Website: apple
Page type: address-validator
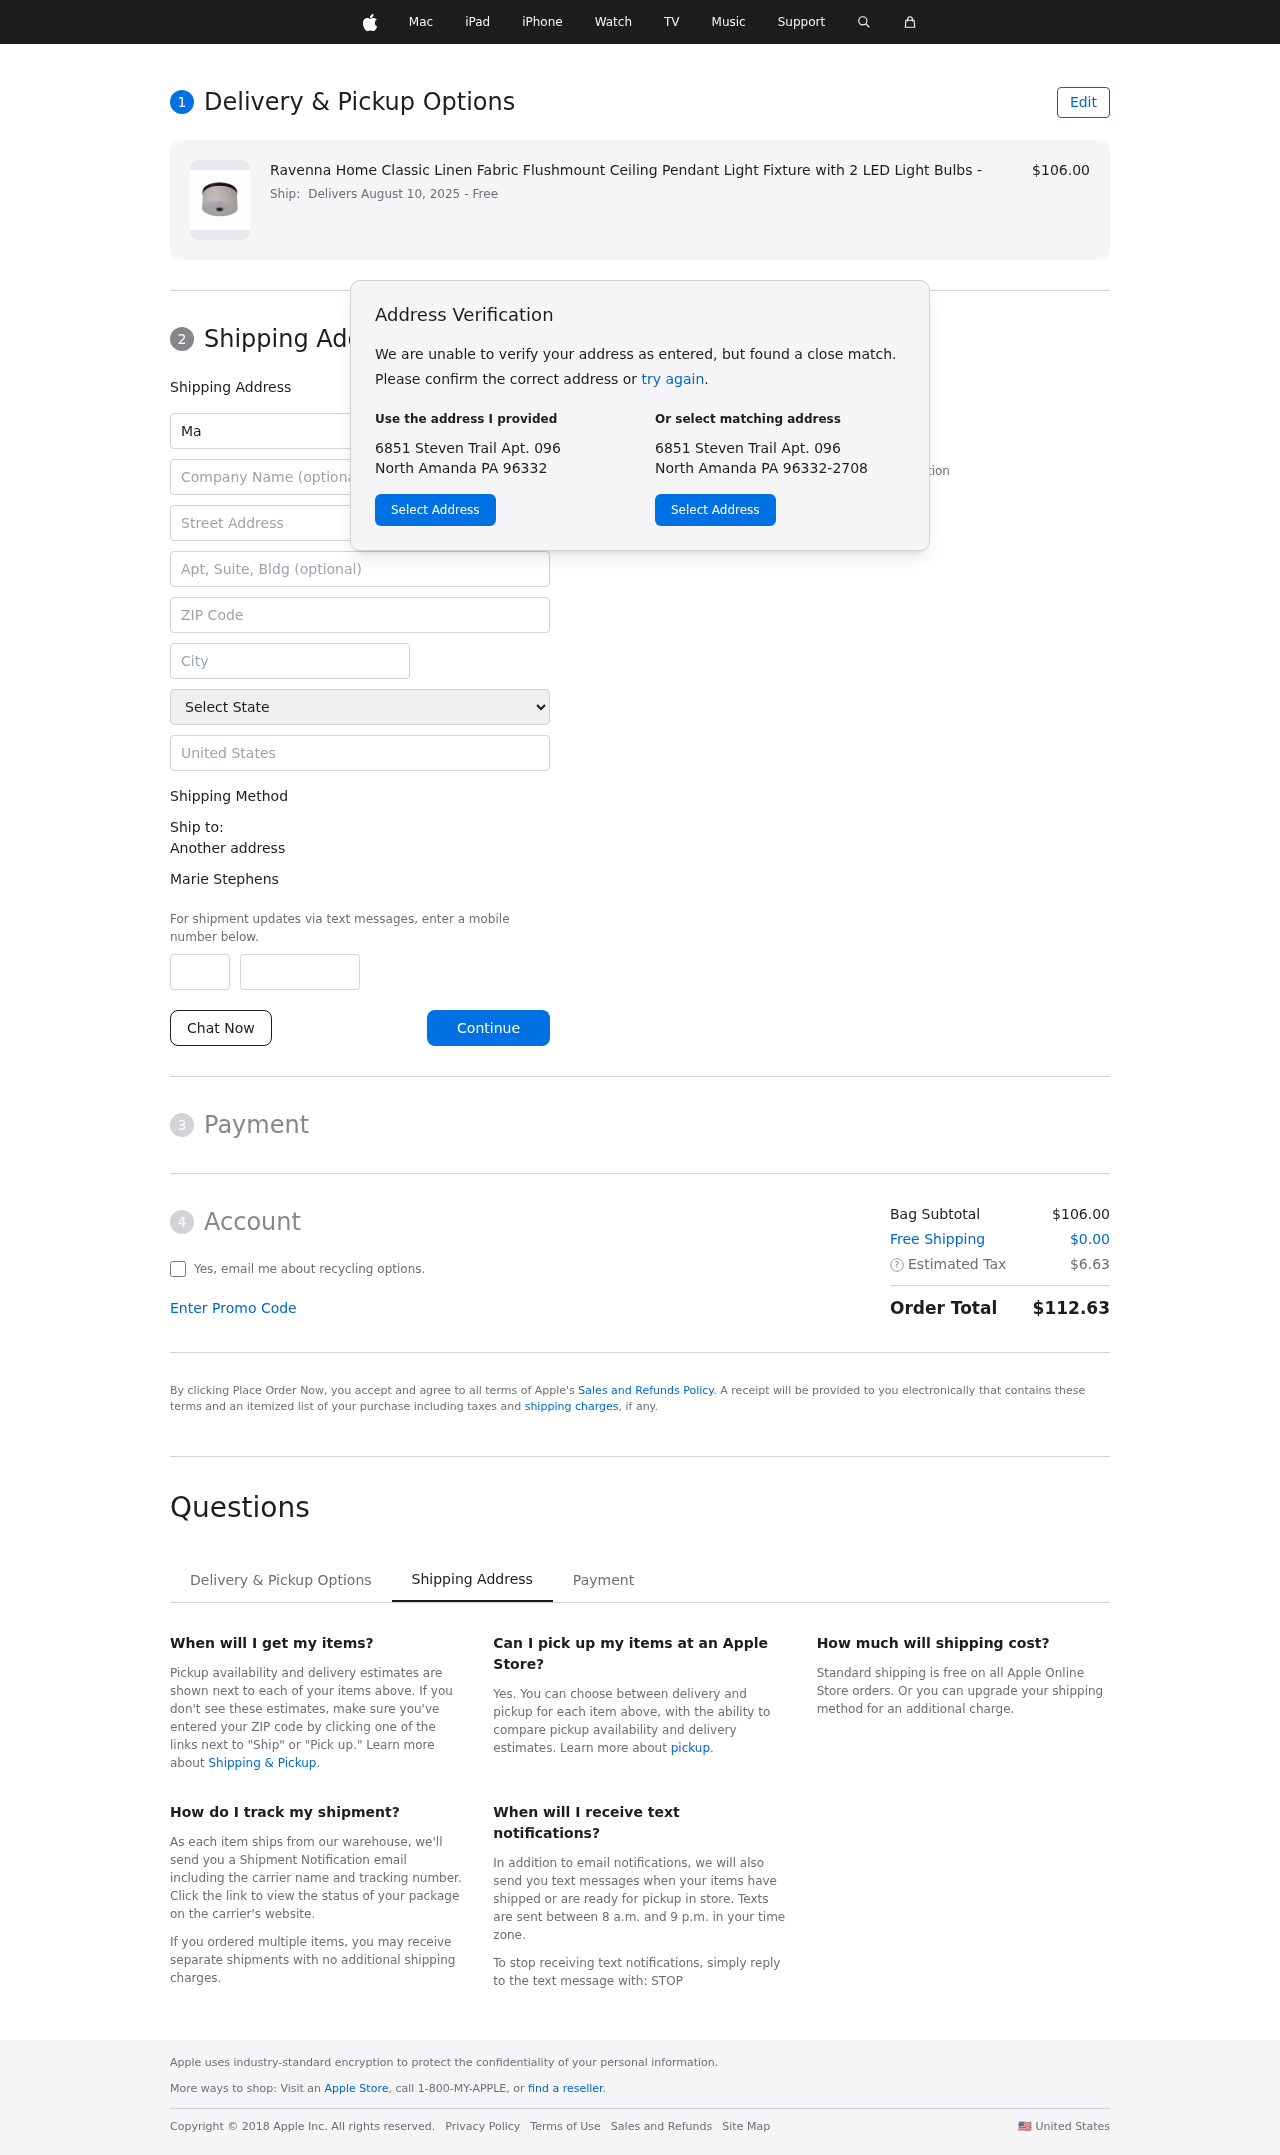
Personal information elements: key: PII_CITY
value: North Amanda
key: PII_COUNTRY
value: United States
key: PII_FIRSTNAME
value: Marie
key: PII_FULLNAME
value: Marie Stephens
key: PII_LASTNAME
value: Stephens
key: PII_PHONE_AREA
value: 885
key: PII_PHONE_SUFFIX
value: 3133
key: PII_POSTCODE
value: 96332
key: PII_STATE
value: Pennsylvania
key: PII_STREET
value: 6851 Steven Trail Apt. 096
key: PII_CITY_STATE_ZIP
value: North Amanda PA 96332
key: PII_STATE_ABBR
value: PA
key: PII_POSTCODE_FULL
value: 96332
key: PII_POSTCODE_NUMERIC
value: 96332
Product elements: key: PRODUCT1_NAME
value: Ravenna Home Classic Linen Fabric Flushmount Ceiling Pendant Light Fixture with 2 LED Light Bulbs -
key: PRODUCT1_PRICE
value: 106
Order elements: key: ORDER_DELIVERY_DATE
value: Delivers August 10, 2025
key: ORDER_SUBTOTAL
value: $106.00
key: ORDER_SHIPPING_COST
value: $0.00
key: ORDER_TAX
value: $6.63
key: ORDER_TOTAL
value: $112.63